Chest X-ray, AP view. Patient: 34 years old, sex M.
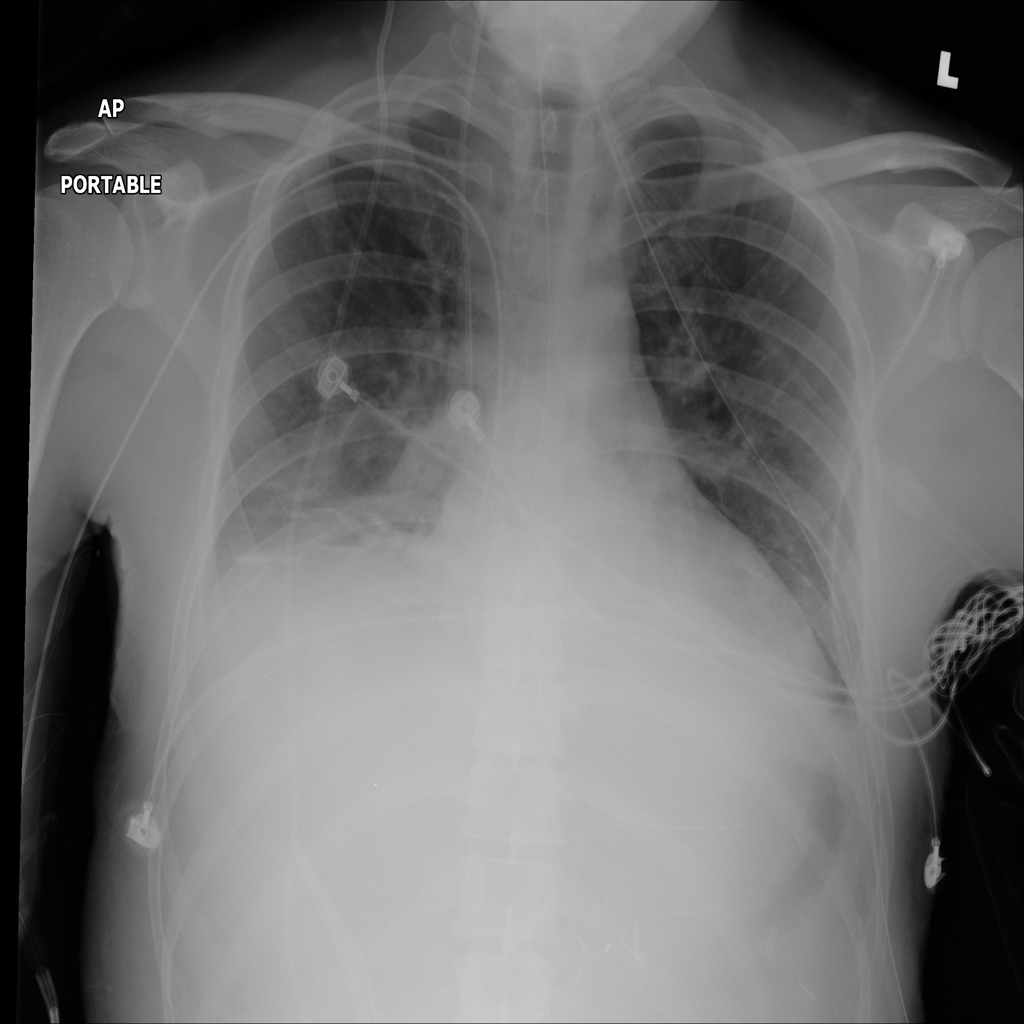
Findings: Atelectasis, Consolidation, Effusion